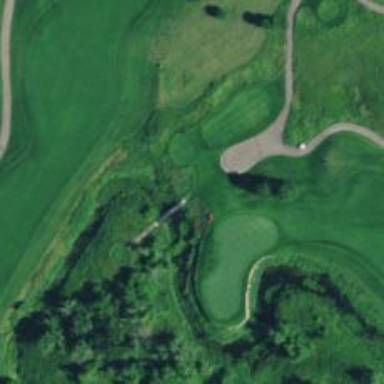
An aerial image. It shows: Pathway for golfing.